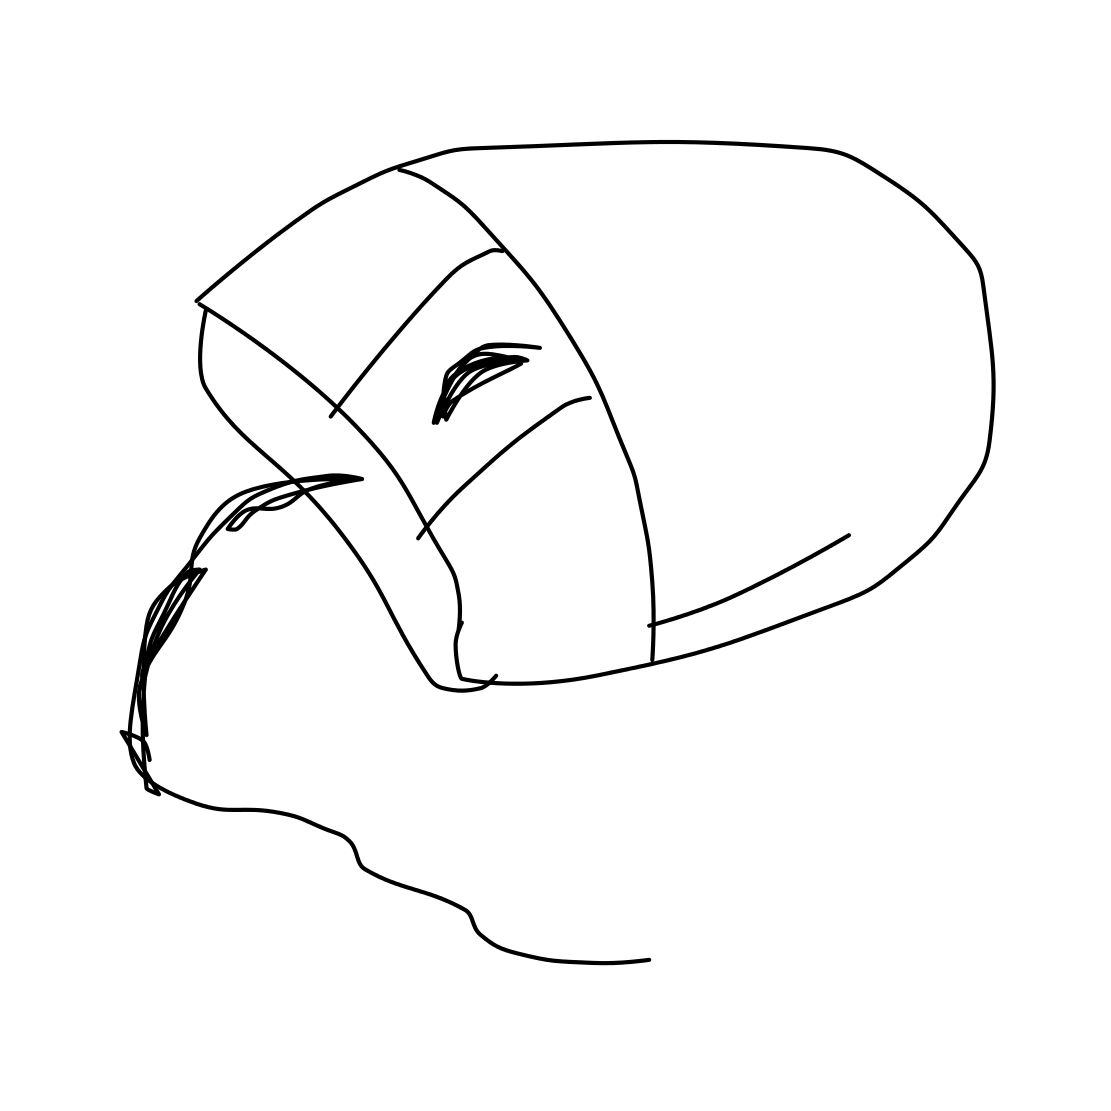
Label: computer-mouse